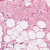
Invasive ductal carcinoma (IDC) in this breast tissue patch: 0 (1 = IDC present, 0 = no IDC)